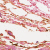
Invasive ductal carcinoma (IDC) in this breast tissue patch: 0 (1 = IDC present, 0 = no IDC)